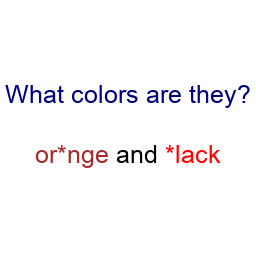
Color: brown, red
Color name shown: orange, black
Background color: white
Question text color: navy